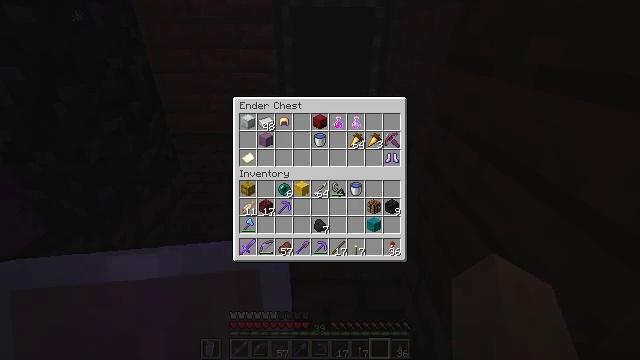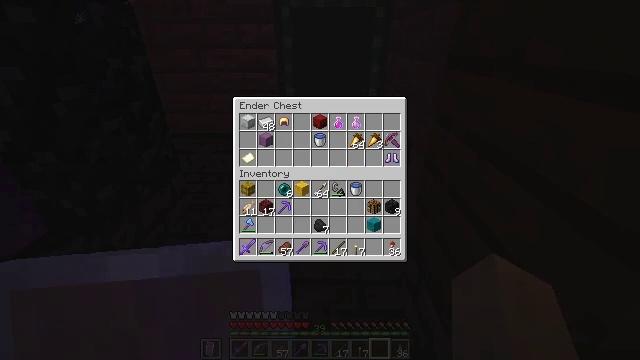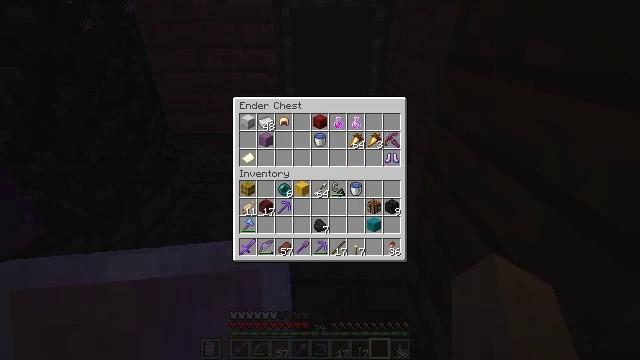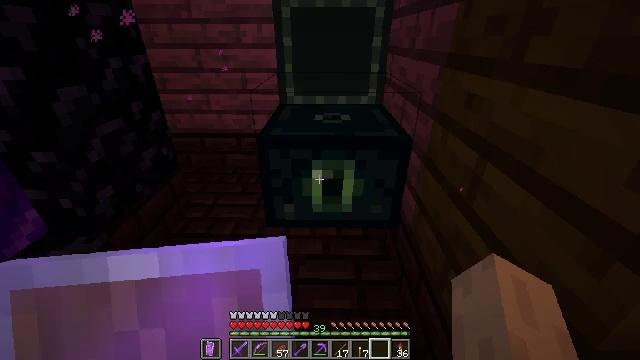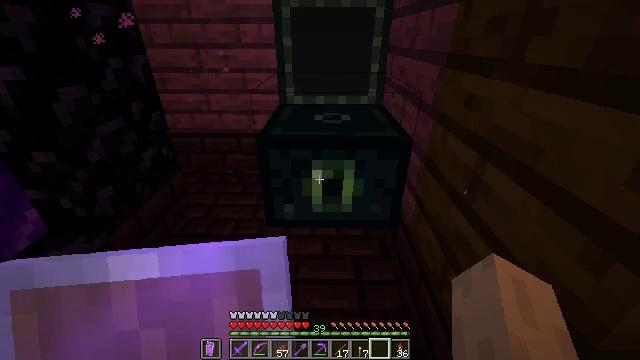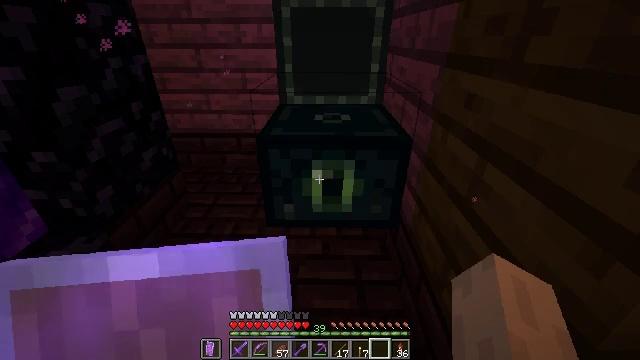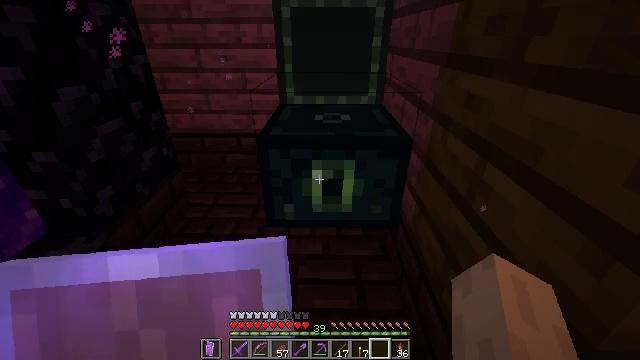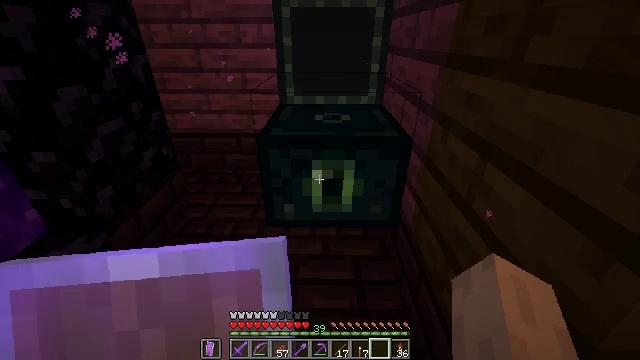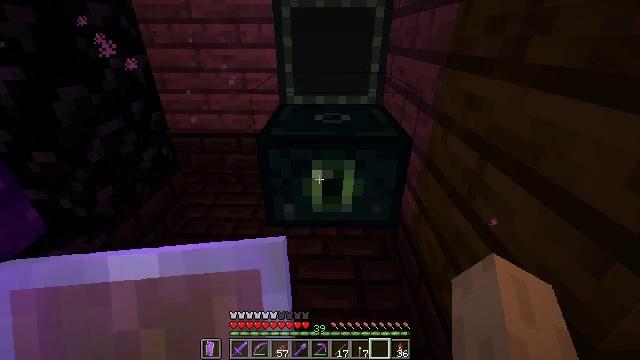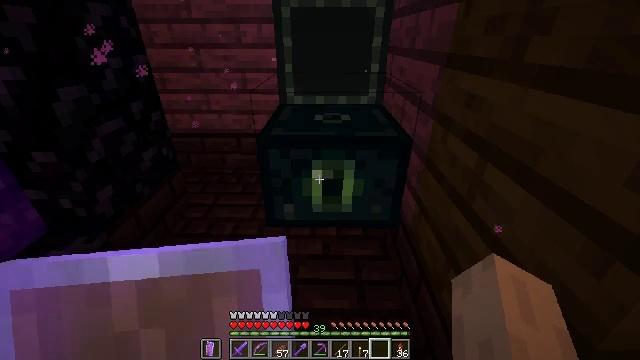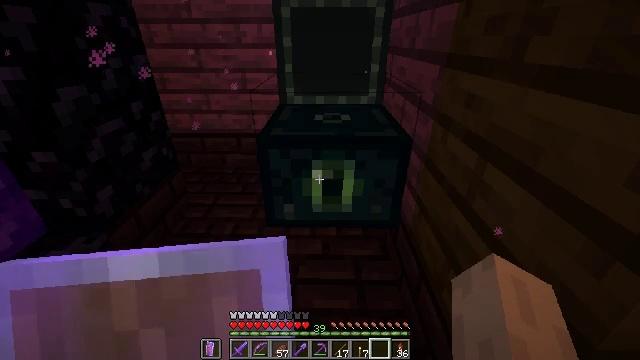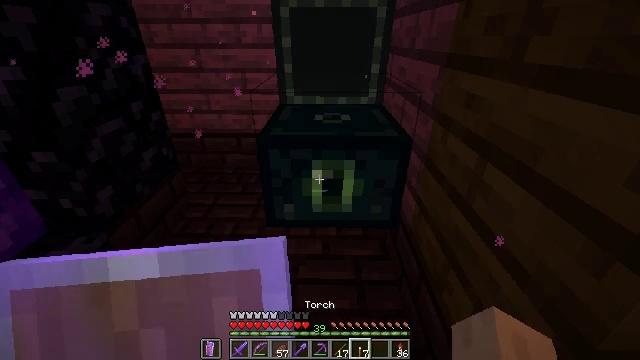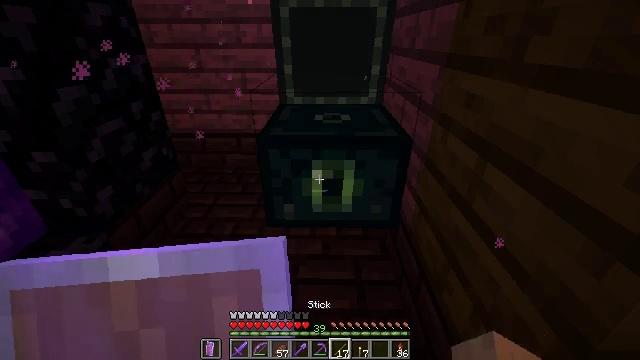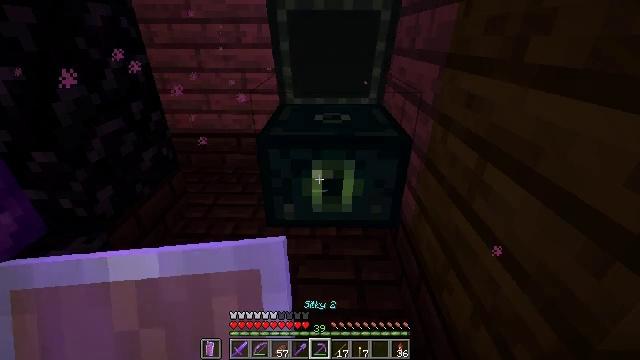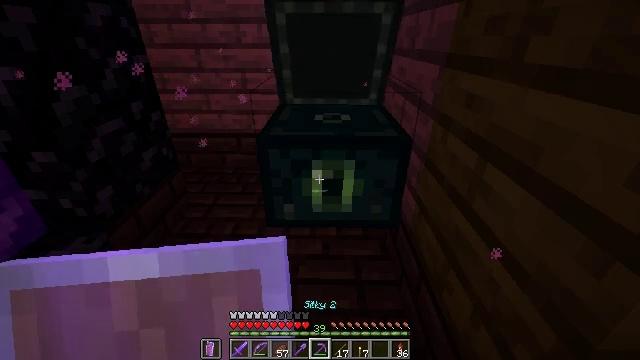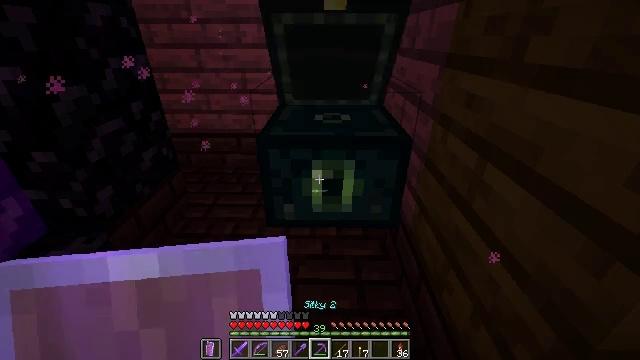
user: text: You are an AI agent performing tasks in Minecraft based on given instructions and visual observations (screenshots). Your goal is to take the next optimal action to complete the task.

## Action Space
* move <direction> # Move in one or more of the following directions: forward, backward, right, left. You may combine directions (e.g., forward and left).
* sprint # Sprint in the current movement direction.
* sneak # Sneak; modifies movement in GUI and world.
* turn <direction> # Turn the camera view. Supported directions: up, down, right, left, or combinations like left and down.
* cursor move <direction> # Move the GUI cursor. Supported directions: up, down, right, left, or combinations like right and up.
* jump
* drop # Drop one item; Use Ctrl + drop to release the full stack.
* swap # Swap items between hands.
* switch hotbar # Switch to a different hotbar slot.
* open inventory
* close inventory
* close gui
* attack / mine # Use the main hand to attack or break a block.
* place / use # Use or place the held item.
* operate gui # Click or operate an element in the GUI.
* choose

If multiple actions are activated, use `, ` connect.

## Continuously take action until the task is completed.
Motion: motion action
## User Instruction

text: Retrieve the ender chest safely.
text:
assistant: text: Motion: no_op
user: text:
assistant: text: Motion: no_op
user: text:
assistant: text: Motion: no_op
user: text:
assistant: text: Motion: no_op
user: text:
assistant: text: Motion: no_op
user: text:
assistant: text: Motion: no_op
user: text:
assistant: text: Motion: no_op
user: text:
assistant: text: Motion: no_op
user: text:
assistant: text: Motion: no_op
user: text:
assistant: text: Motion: no_op
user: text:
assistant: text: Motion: no_op
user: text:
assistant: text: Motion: no_op
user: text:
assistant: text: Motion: no_op
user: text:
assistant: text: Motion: no_op
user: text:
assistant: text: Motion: no_op
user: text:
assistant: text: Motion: no_op
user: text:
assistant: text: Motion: no_op
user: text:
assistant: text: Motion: no_op
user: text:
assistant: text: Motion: no_op
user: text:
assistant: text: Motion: no_op
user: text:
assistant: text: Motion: no_op
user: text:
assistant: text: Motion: open inventory
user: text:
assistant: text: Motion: open inventory
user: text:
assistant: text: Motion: open inventory
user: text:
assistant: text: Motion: no_op
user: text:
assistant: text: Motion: no_op
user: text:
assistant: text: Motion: no_op
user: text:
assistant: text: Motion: no_op
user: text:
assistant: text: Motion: no_op
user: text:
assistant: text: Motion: no_op